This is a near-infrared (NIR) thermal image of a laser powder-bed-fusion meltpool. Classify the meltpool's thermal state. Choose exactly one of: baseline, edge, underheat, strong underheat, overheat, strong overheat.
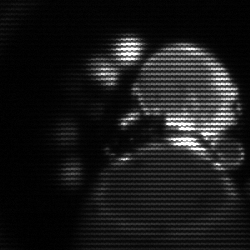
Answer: edge